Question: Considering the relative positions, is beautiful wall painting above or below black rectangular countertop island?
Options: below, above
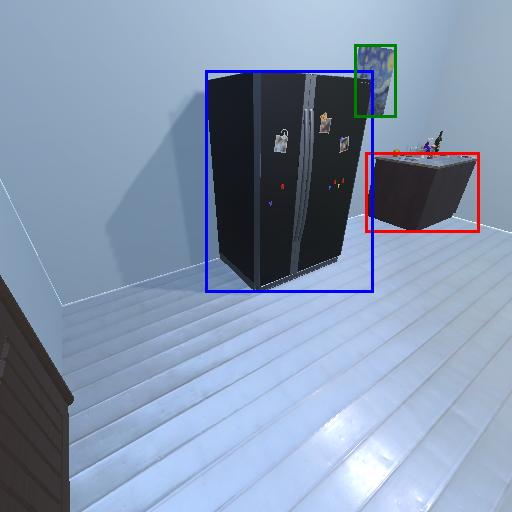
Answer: below